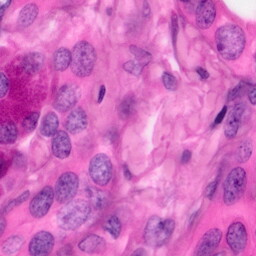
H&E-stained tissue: Pancreatic